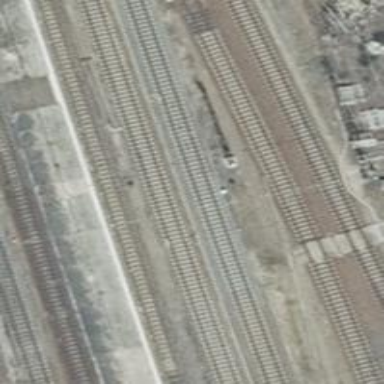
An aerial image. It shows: Railway track with contact line for electrification.